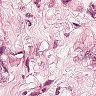
Metastatic tissue present: yes